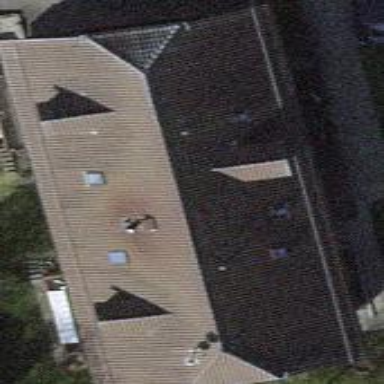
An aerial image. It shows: Simple and straightforward house.